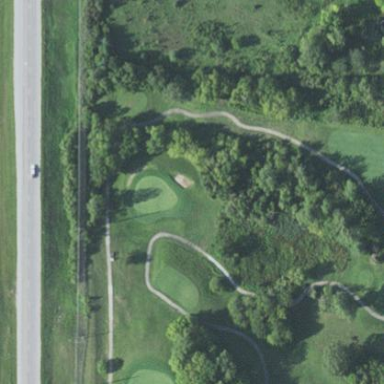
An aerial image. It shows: Rough area in golf course.